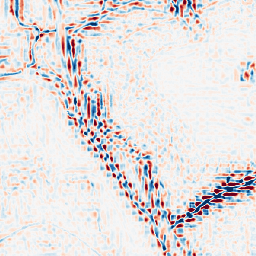
Category: wavelet
Decomposition family: wavelet_reverse_biorthogonal
Decomposition parameters: wavelet: rbio3.5
level: 3
Upsampling method: linear_exact
Upsampling parameters: scale: 2
Upsampling scale: 2